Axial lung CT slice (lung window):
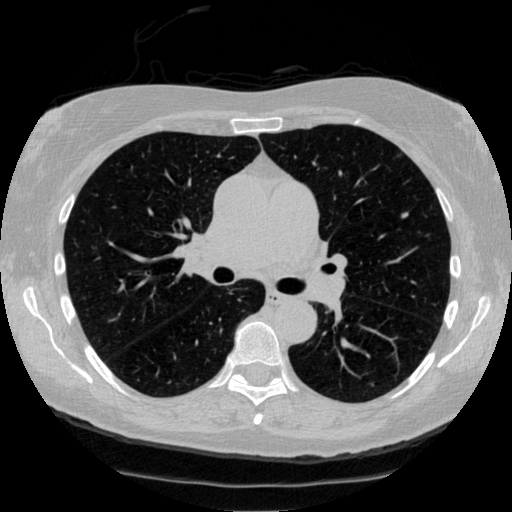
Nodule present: no